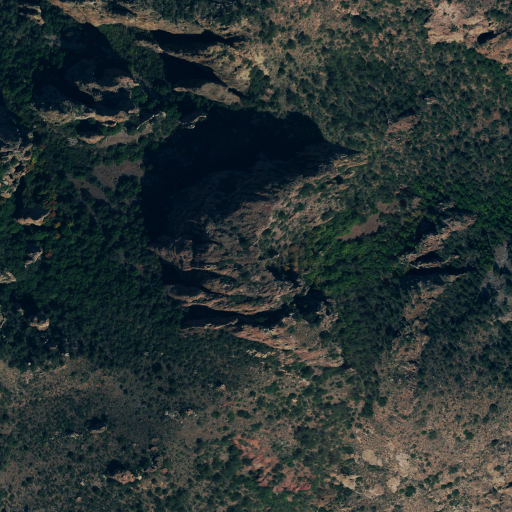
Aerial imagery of mountain in Texas named Lost Mine Peak containing evergreen forest and shrub